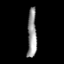
Tissue: lung
Cell type: Epithelial cells
Senescence score: 0.6949
Nuclear area (px): 443
Mean DAPI intensity: 148.323